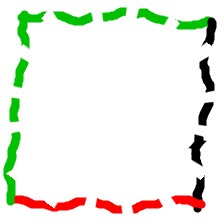
Shape: square